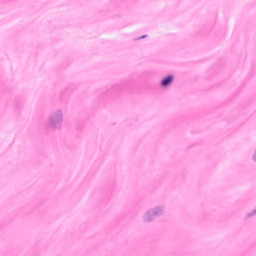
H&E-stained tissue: Breast